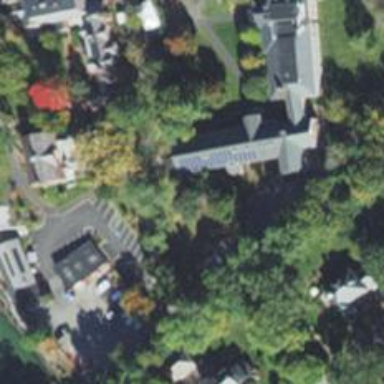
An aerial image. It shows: School.